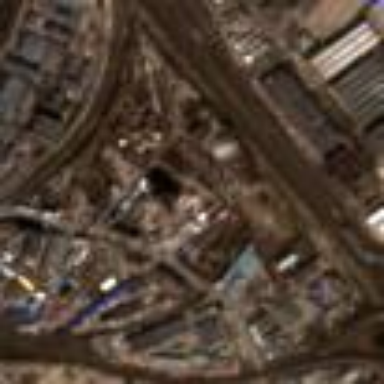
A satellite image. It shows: Industrial area.